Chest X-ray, AP view. Patient: 58 years old, sex M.
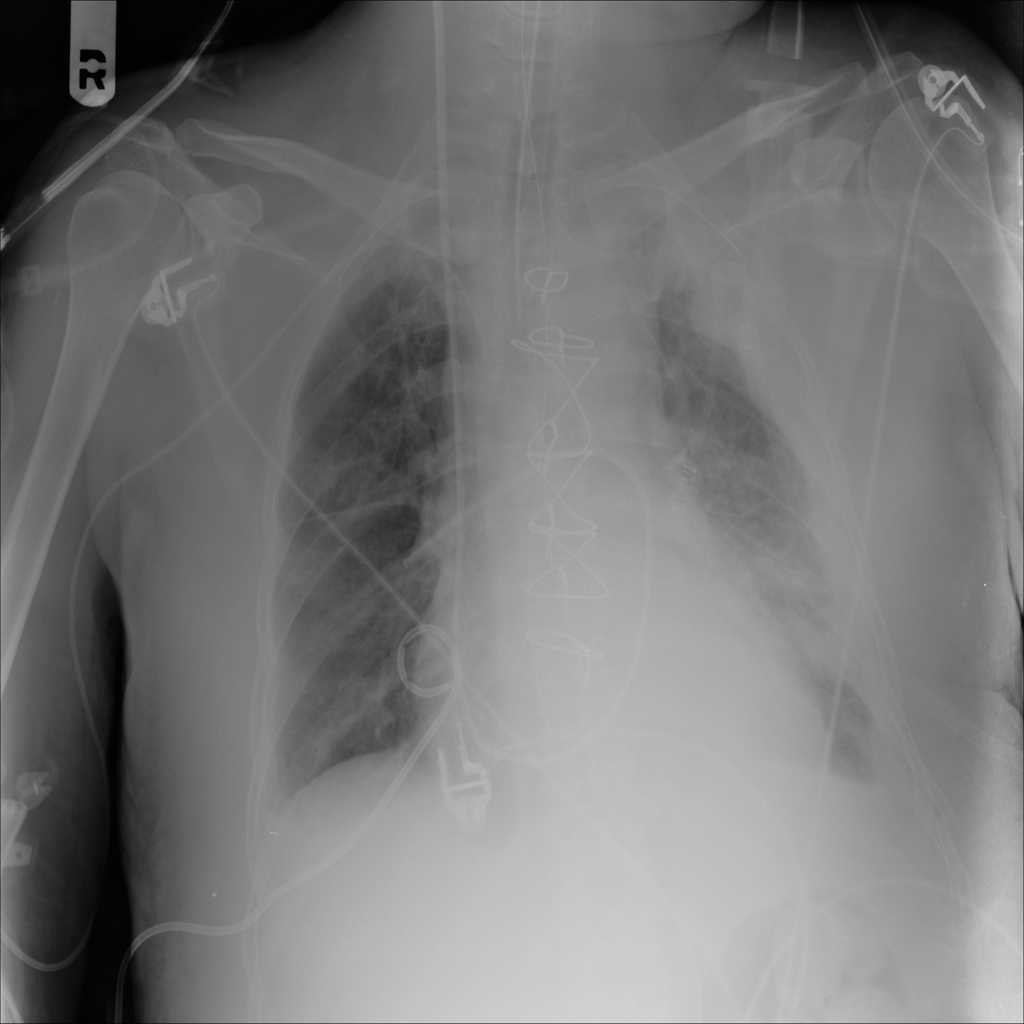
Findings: Consolidation